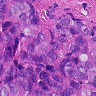
Metastatic tissue present: yes